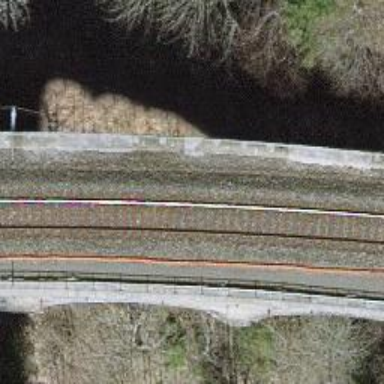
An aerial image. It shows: Bridge with electrified rail tracks and contact line.